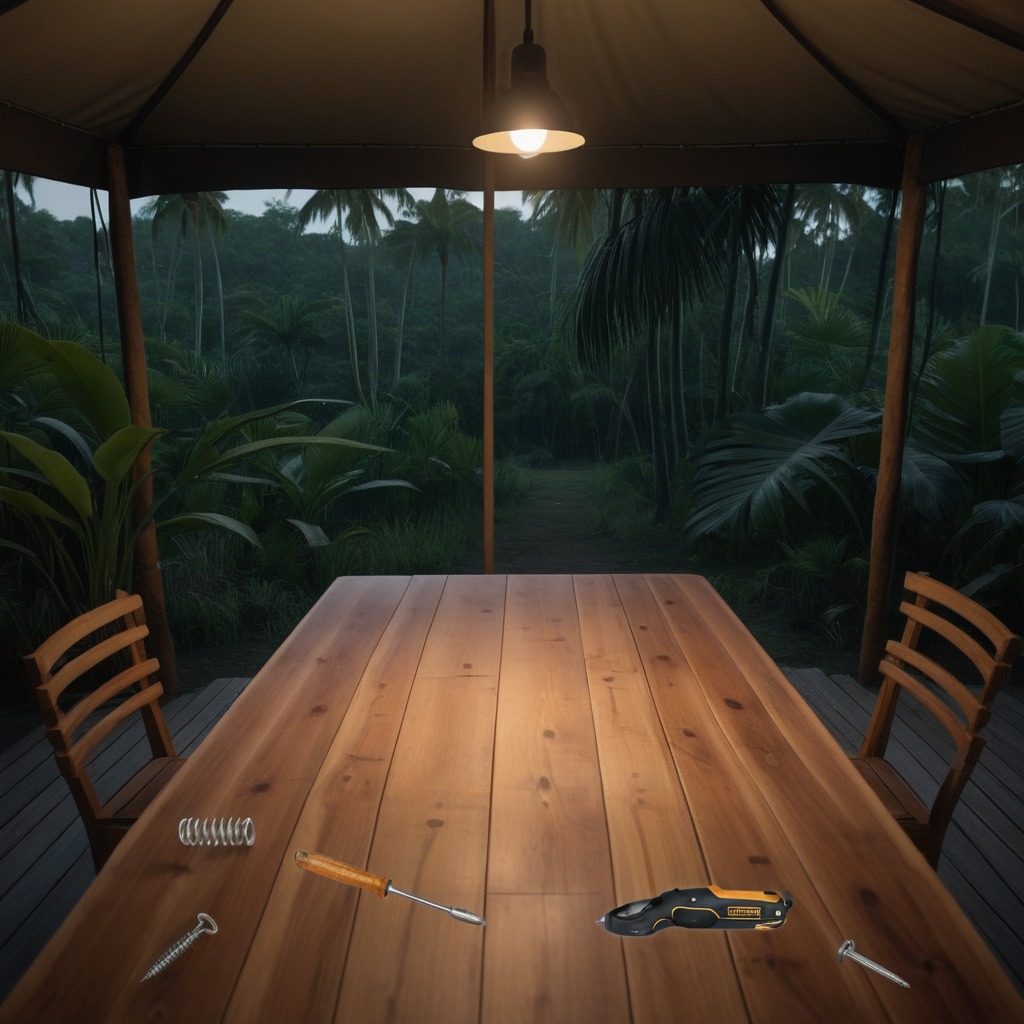
A utility knife, a metal machine screw, an iron nail, a coiled metal spring, and a screwdriver are lying on the wooden table.